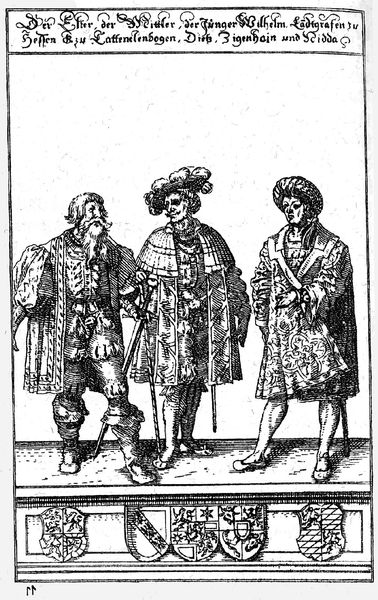
Titel: Der Elter, der Mittler, der Jünger Wilhelm - Landgrafen zu Hessen
Künstler: Wilhelm Dilich
Schlagwörter: feder, hut, hüte, männer, zeichnung, bart, mütze, federn, mantel, drei, gewänder, federbusch, schrift, unterhaltung, deutsch, druck, stiefel, herrscher, fries, wappen, mittelalter, könige, prunkvoll, hessen